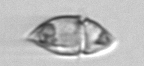
Label: Amphidinium